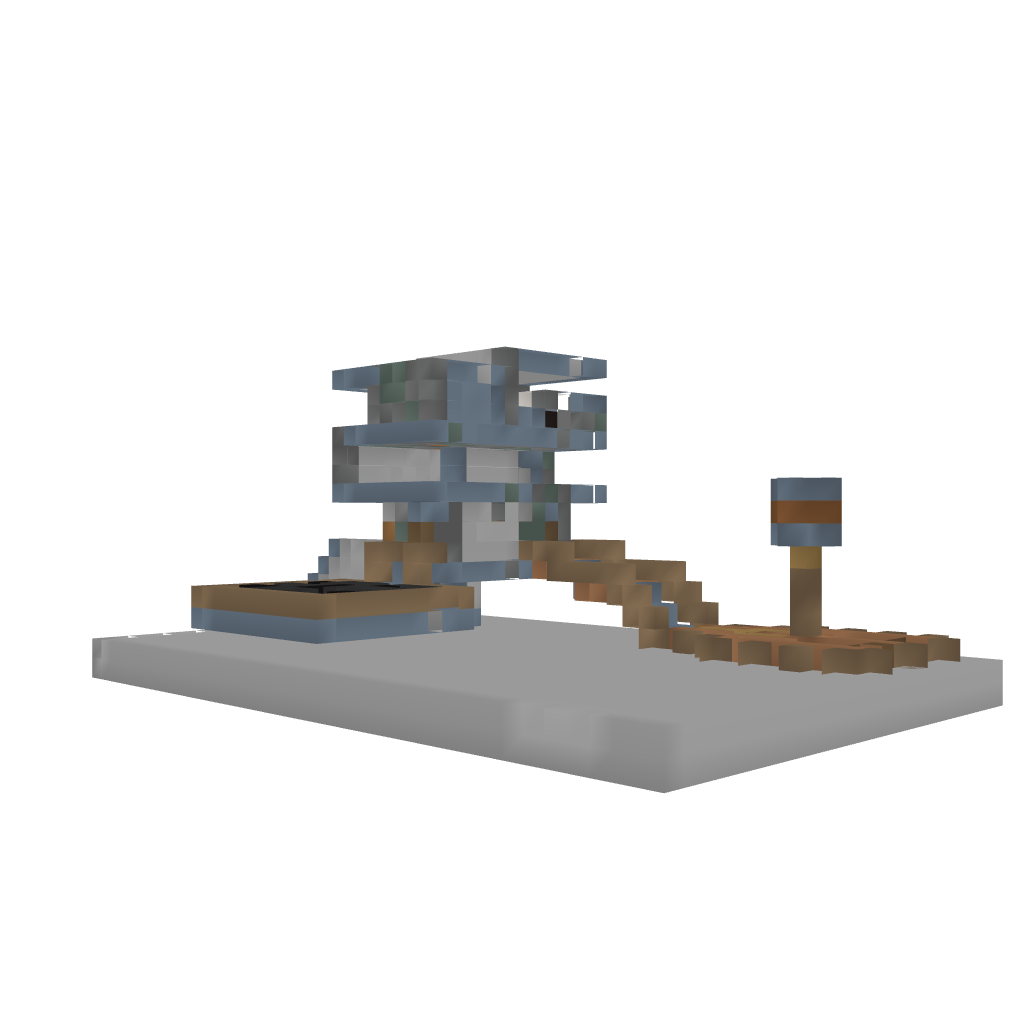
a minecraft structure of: Aecor Nidus